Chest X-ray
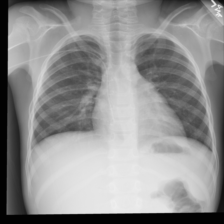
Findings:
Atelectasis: negative
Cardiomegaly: negative
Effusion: negative
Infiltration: positive
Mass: negative
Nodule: negative
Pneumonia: negative
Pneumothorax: negative
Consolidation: negative
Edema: negative
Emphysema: negative
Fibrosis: negative
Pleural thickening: negative
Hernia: negative